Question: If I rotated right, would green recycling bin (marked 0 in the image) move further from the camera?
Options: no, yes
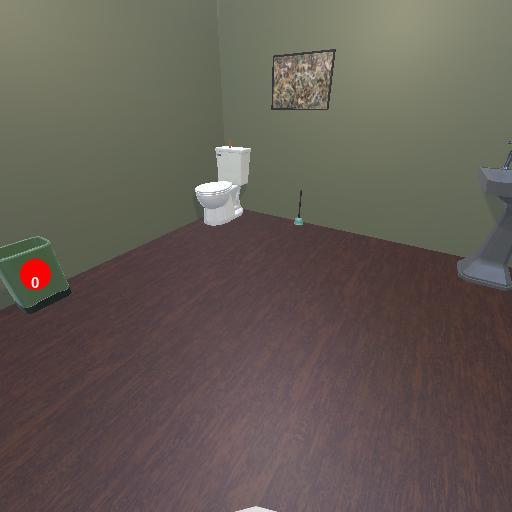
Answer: no